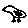
Label: bird